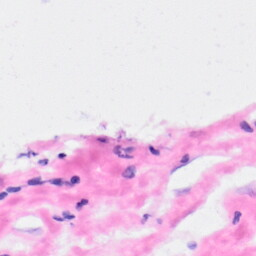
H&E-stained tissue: Kidney